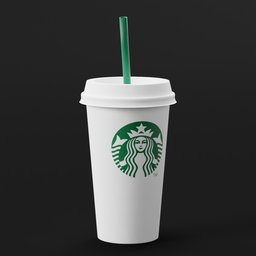
Label: tools